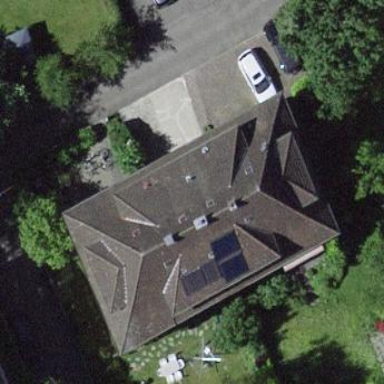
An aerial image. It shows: Building with hipped roof shape.